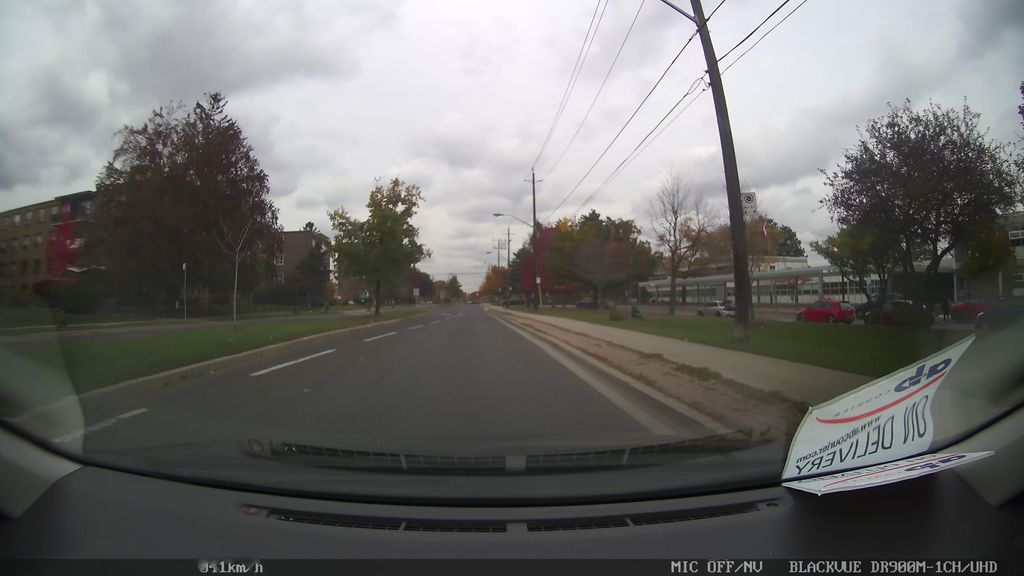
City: toronto